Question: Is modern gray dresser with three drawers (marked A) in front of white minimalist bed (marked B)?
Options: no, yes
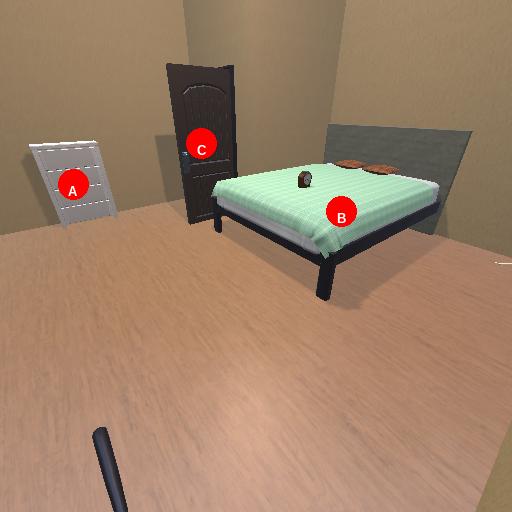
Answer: no